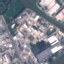
Land use / land cover: Industrial